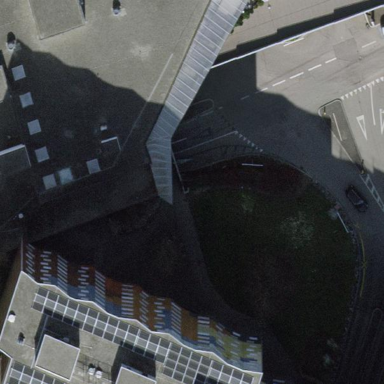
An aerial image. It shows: View of roof of building.